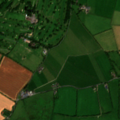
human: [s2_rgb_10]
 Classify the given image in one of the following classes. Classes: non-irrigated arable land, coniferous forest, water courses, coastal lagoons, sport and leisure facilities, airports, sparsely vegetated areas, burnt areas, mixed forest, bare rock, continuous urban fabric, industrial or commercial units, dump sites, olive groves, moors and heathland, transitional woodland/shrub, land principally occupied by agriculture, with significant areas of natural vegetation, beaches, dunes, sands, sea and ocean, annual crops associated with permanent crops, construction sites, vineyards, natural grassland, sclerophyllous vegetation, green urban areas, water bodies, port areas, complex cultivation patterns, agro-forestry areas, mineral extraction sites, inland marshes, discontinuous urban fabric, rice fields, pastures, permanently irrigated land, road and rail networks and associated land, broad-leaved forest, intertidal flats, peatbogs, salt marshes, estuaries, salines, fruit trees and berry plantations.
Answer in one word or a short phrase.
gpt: sport and leisure facilities, non-irrigated arable land, pastures